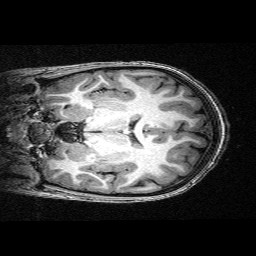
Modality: T1w
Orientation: coronal
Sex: female
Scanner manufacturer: siemens
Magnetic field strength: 3 T
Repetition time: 2.3 s
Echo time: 0.00336 s